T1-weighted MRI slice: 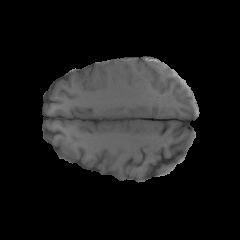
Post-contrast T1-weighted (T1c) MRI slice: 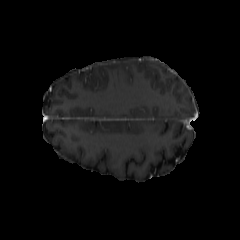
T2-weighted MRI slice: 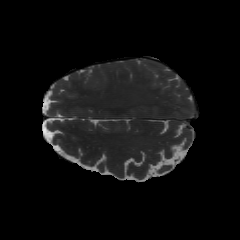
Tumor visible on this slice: no